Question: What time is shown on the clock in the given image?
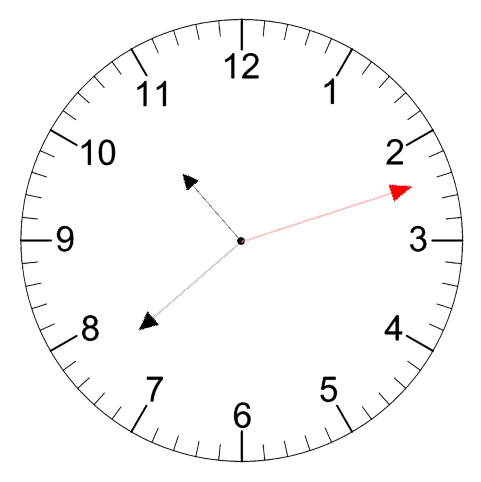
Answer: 10:38:12